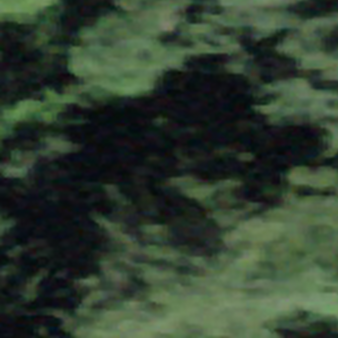
Label: other